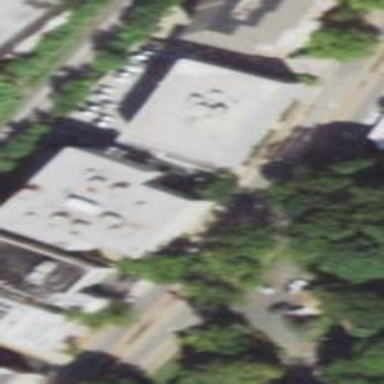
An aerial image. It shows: Commercial building.